Question: I am trying to create a 3d room in openGL. I am getting the right and bottom walls right but the back wall is not being displayed. I want to create a 3d room with camera view set to certain angle and place a table and teapot in the room.
Code:
'''
#include<GL/glut.h>
void wall(double thickness) // function to create the walls with given thickness
{
glPushMatrix();
glTranslated(0.5,0.5*thickness,0.5);
glScaled(1.0,thickness,1.0);
glutSolidCube(1.0);
glPopMatrix();
}
void displaySolid(){ //function to create a 3d room
GLfloat mat_ambient[]={0.7f,0.7f,0.7f,0.1f};
GLfloat mat_diffuse[]={0.5f,0.5f,0.5f,1.0f};
GLfloat mat_specular[]={1.0f,1.0f,1.0f,1.0f};
GLfloat mat_shininess[]={50.0f};
glMaterialfv(GL_FRONT,GL_AMBIENT,mat_ambient);
glMaterialfv(GL_FRONT,GL_SPECULAR,mat_specular);
glMaterialfv(GL_FRONT,GL_SHININESS,mat_shininess);
GLfloat light_Intensity[]={0.7f,0.7f,0.7f,1.0f};
GLfloat light_Position[]={2.0f,6.0f,3.0f,0.0f};
glLightfv(GL_LIGHT0,GL_POSITION,light_Position);
glLightfv(GL_LIGHT0,GL_DIFFUSE,light_Intensity);
glMatrixMode(GL_PROJECTION);
glLoadIdentity();
double winlet=1.0;
glOrtho(-winlet*64/48,winlet*64/48.0,-winlet*64/48,winlet*64/48,0.6,100.0);
glMatrixMode(GL_MODELVIEW);
glLoadIdentity();
gluLookAt(2.3,1.38,2.0,0.0,0.25,0.0,0.0,1.0,0.0);
glClear(GL_COLOR_BUFFER_BIT|GL_DEPTH_BUFFER_BIT);
glPushMatrix();
glTranslated(0.08,0.08,0.08);
glPushMatrix();
glTranslated(0.6,0.38,0.5);
glRotated(30,0,1,0);
glPopMatrix();
glPushMatrix();
glTranslated(0.25,0.42,0.35);
glPopMatrix();
glPushMatrix();
glTranslated(0.4,0,0.4);
glPopMatrix();
wall(0.2);
glPushMatrix();
glRotated(-90.0,1.0,0.0,0.0);
wall(0.02);
glPopMatrix();
glFlush();
}
void main(int argc,char **argv)
{
glutInit(&argc,argv);
glutInitDisplayMode(GLUT_SINGLE|GLUT_RGB|GLUT_DEPTH);
glutInitWindowSize(640,480);
glutInitWindowPosition(0,0);
glutCreateWindow("the pot");
glutDisplayFunc(displaySolid);
glEnable(GL_LIGHTING);
glEnable(GL_LIGHT0);
glShadeModel(GL_SMOOTH);
glEnable(GL_DEPTH_TEST);
glEnable(GL_NORMALIZE);
glClearColor(0.1,0.1,0.1,0.0);
glViewport(0,0,640,480);
glutMainLoop();
}
//end
'''
This how ever is giving a black screen on the back side of the 3D cube room.I have set the lightning effect to LIGHT0, yet i am not able to see the side wall.

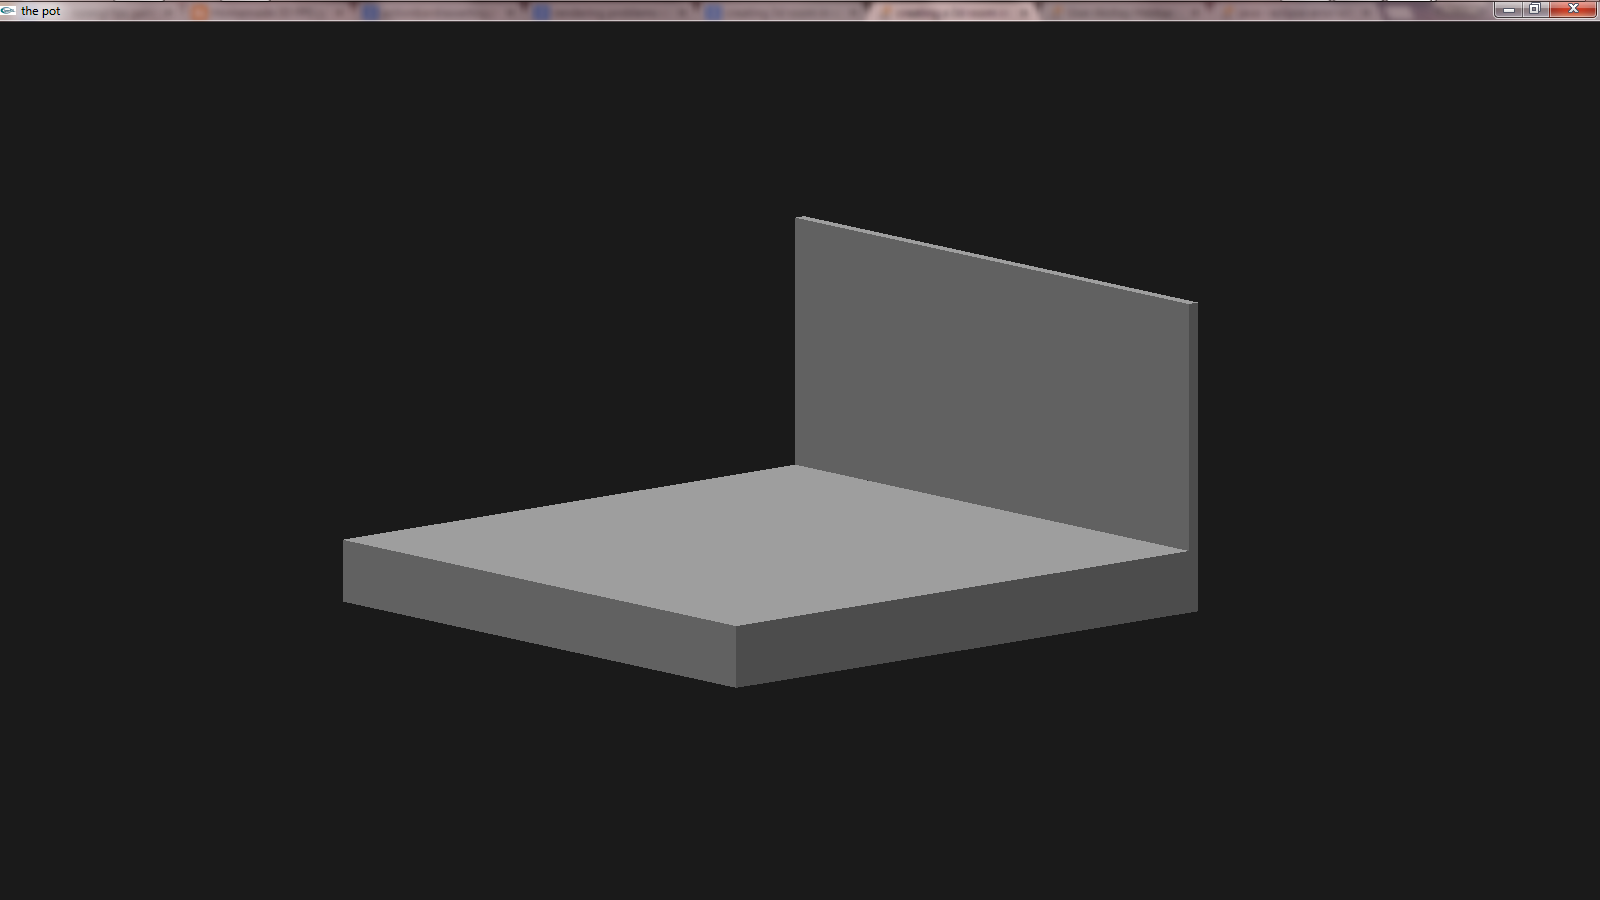
Answer: The wall function had been called only twice as pointed out.So Here's the fix.
'''
void displaySolid(){
GLfloat mat_ambient[]={0.7f,0.7f,0.7f,0.1f};
GLfloat mat_diffuse[]={0.5f,0.5f,0.5f,1.0f};
GLfloat mat_specular[]={1.0f,1.0f,1.0f,1.0f};
GLfloat mat_shininess[]={50.0f};
glMaterialfv(GL_FRONT,GL_AMBIENT,mat_ambient);
glMaterialfv(GL_FRONT,GL_SPECULAR,mat_specular);
glMaterialfv(GL_FRONT,GL_SHININESS,mat_shininess);
GLfloat light_Intensity[]={0.7f,0.7f,0.7f,1.0f};
GLfloat light_Position[]={2.0f,6.0f,3.0f,0.0f};
glLightfv(GL_LIGHT0,GL_POSITION,light_Position);
glLightfv(GL_LIGHT0,GL_DIFFUSE,light_Intensity);
glMatrixMode(GL_PROJECTION);
glLoadIdentity();
double winlet=1.0;
glOrtho(-winlet*64/48,winlet*64/48.0,-winlet*64/48,winlet*64/48,0.6,100.0);
glMatrixMode(GL_MODELVIEW);
glLoadIdentity();
gluLookAt(2.3,1.38,2.0,0.0,0.25,0.0,0.0,1.0,0.0);
glClear(GL_COLOR_BUFFER_BIT|GL_DEPTH_BUFFER_BIT);
glPushMatrix();
glTranslated(0.08,0.08,0.08);
glPushMatrix();
glTranslated(0.6,0.38,0.5);
glRotated(30,0,1,0);
glutSolidTeapot(0.08);
glPopMatrix();
glPushMatrix();
glTranslated(0.25,0.42,0.35);
glPopMatrix();
glPushMatrix();
glTranslated(0.4,0,0.4);
glPopMatrix();
wall(0.2);
glPushMatrix();
glRotated(-90.0,1.0,0.0,0.0);
wall(0.02);
glPopMatrix();
glRotated(90.0,0.0,0.0,180.0);
wall(0.02);
glPopMatrix();
glFlush();
}
'''
This is how the final 3d room looks like: